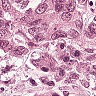
Metastatic tissue present: yes